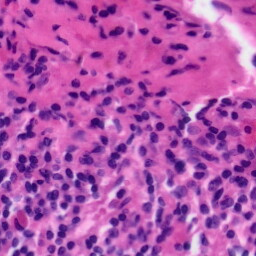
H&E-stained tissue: Tonsil